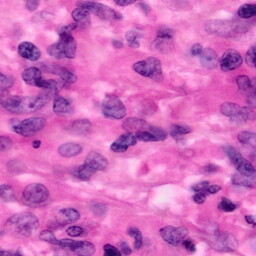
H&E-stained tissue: Pancreatic